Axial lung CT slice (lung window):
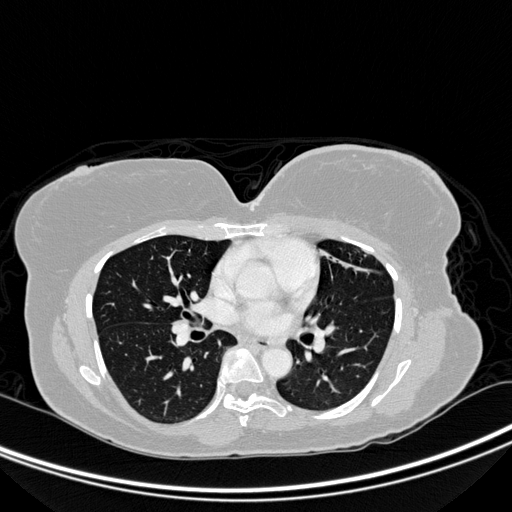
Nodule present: no